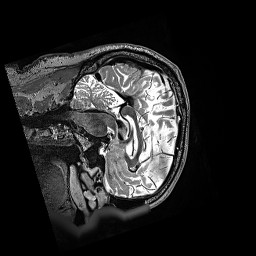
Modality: T2w
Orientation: sagittal
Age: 72
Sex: female